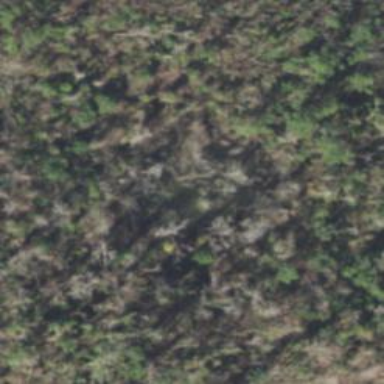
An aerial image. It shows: Mixed leaf woodland.